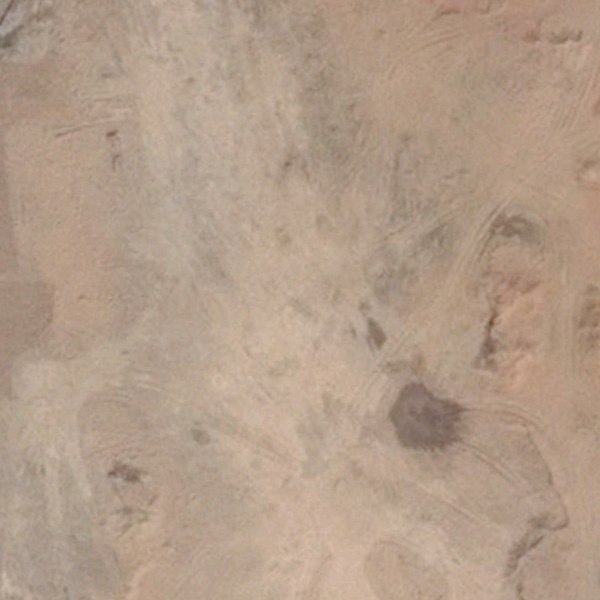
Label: BareLand